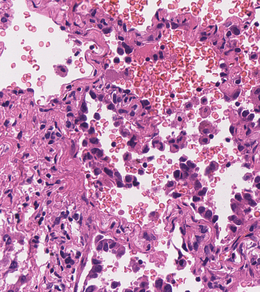
Tumor epithelial tissue: yes
Tumor-associated stroma tissue: yes
Normal tissue: no